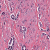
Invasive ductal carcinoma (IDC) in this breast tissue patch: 1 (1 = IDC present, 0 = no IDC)